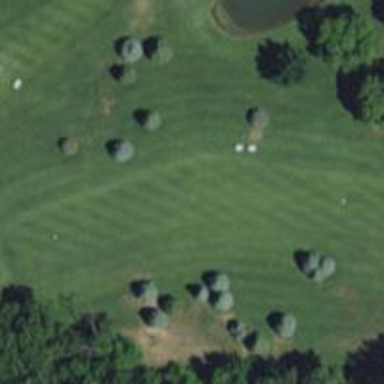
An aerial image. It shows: Golf fairway surrounded by grass.